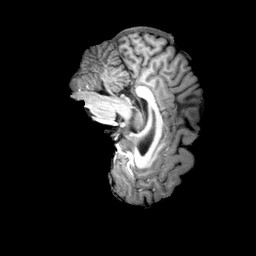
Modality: T1w
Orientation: sagittal